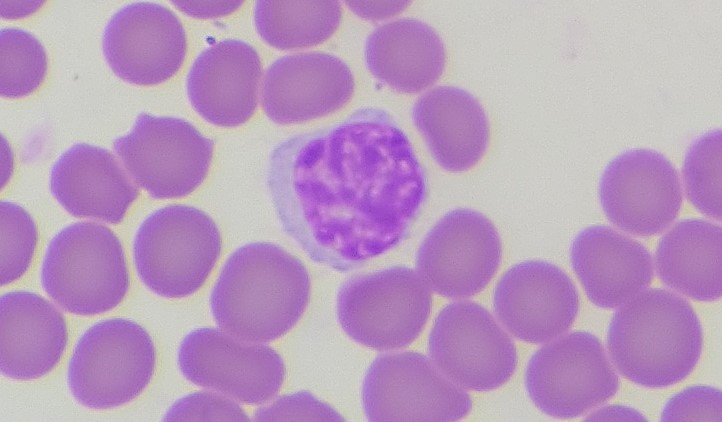
White blood cell type: Lymphocyte